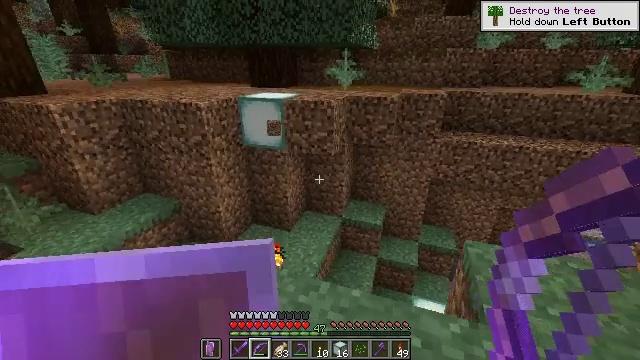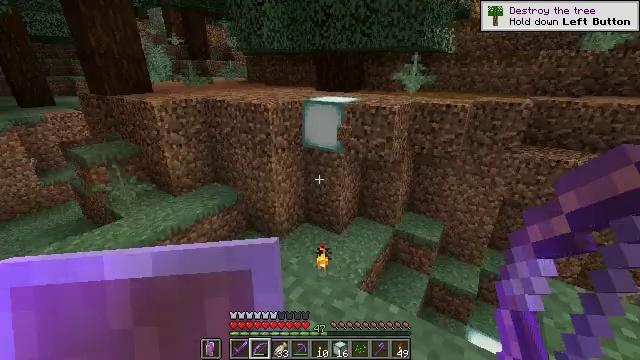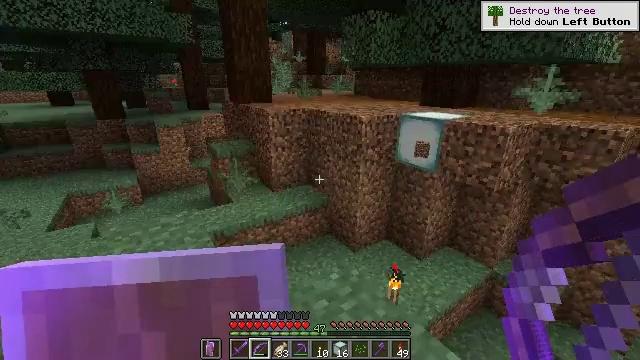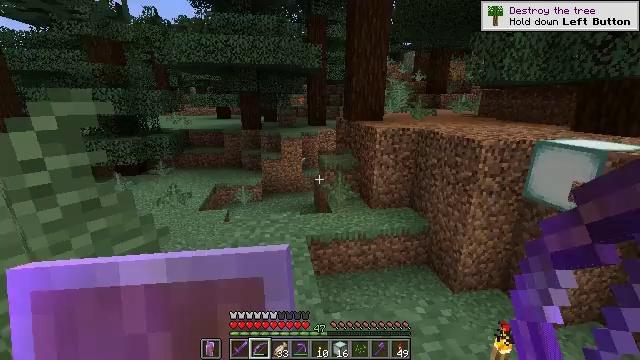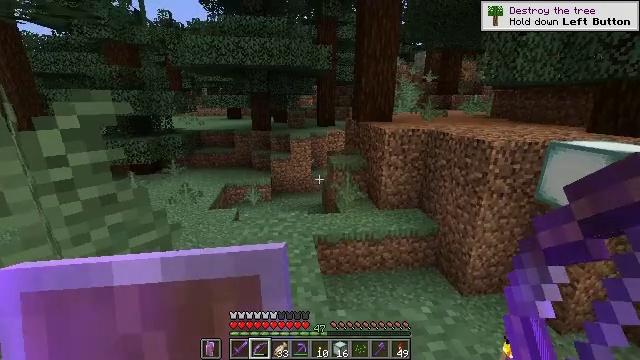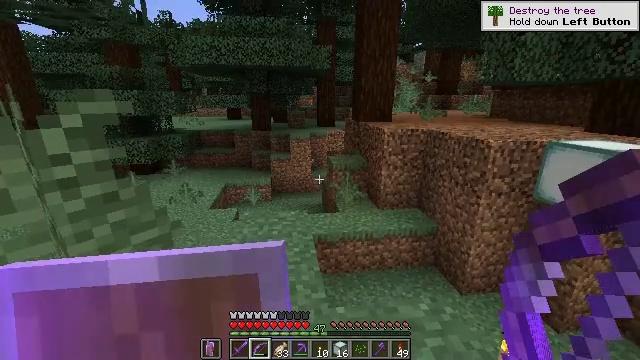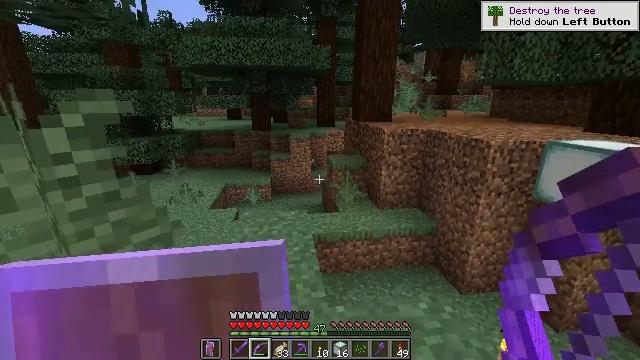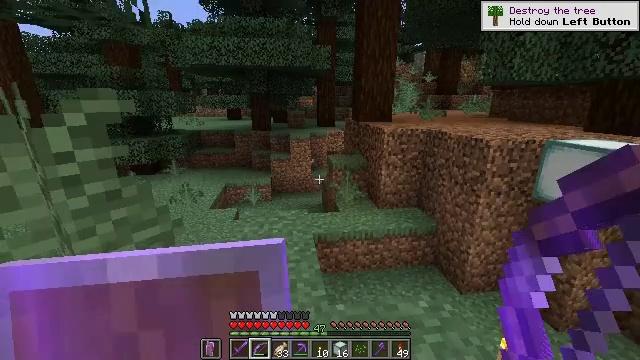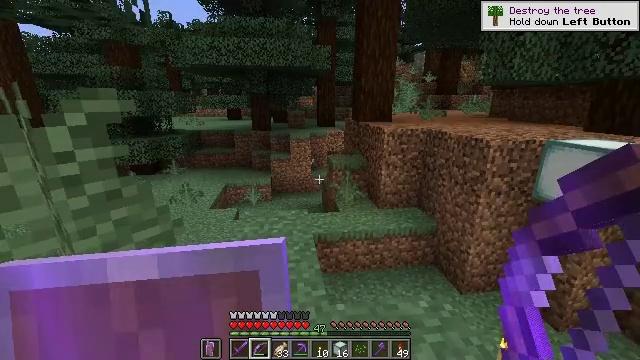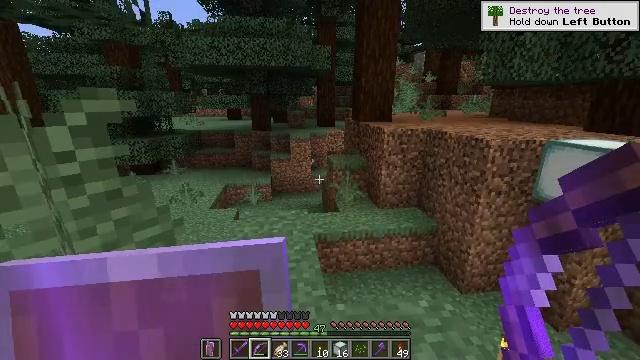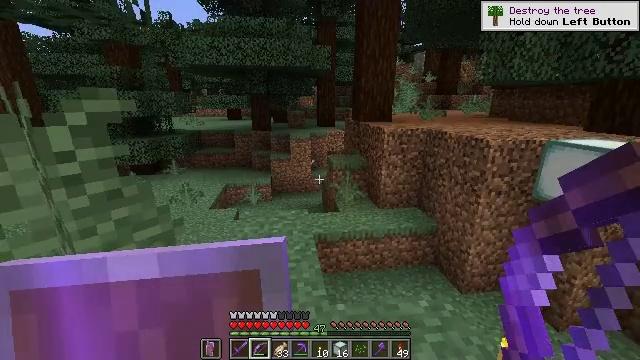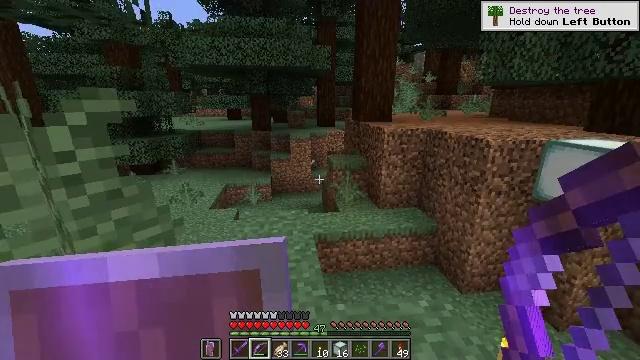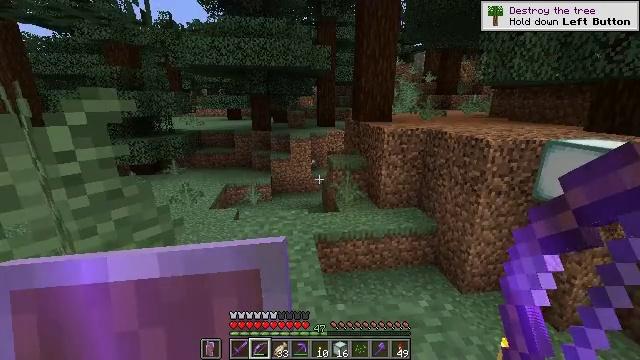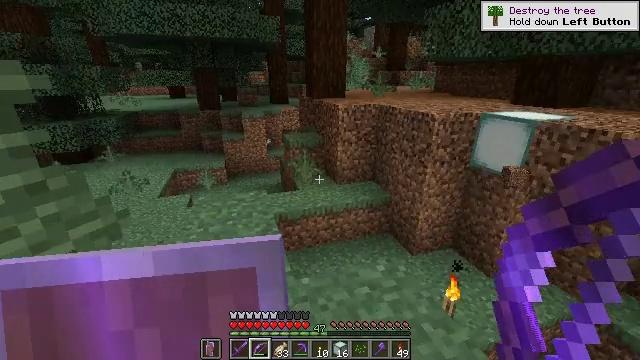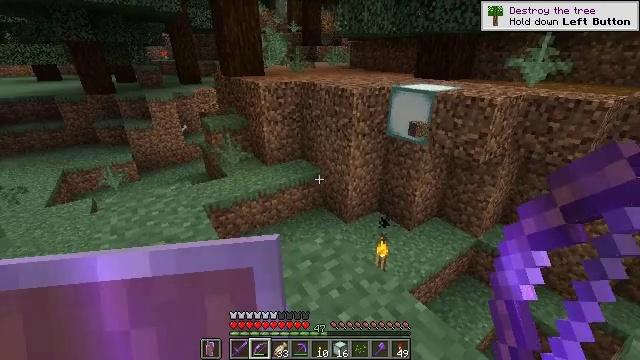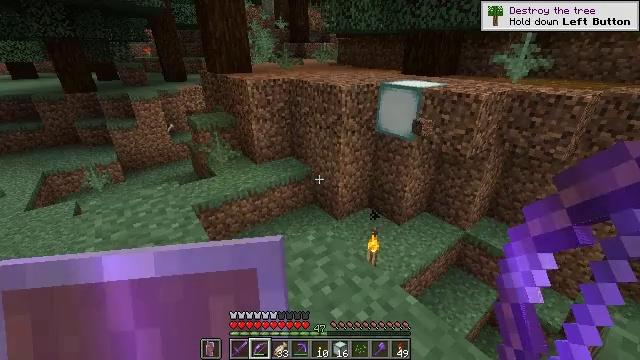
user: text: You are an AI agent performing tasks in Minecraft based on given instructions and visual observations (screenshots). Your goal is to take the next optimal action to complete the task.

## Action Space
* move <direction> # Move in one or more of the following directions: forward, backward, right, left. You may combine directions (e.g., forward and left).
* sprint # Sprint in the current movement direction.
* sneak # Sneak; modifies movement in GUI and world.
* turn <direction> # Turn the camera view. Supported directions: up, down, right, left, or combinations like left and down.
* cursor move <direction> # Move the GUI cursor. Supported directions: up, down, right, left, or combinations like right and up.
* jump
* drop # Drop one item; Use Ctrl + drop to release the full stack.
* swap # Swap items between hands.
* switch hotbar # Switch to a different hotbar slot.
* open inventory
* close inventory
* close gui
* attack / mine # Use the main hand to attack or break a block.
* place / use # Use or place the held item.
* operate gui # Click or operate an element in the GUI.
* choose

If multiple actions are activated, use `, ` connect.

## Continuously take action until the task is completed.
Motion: motion action
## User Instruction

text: Collect coarse dirt blocks.
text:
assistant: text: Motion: move right, turn left
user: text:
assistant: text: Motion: turn left and up
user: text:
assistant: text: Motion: turn left and up
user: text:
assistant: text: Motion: turn left
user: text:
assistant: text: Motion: no_op
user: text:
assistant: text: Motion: no_op
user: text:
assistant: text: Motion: no_op
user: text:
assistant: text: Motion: no_op
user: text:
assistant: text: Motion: no_op
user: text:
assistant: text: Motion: no_op
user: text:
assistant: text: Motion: no_op
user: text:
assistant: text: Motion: no_op
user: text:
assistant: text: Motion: turn right and down
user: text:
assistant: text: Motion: turn right and down
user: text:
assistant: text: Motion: turn right
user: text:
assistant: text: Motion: no_op
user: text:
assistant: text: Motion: no_op
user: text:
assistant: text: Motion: no_op
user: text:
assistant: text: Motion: no_op
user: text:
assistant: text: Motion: no_op
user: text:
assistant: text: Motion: no_op
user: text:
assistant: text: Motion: no_op
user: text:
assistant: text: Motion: turn right
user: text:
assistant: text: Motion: sprint, turn right
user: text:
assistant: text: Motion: move forward, sprint
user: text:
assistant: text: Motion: move forward, sprint
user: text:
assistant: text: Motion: move forward, sprint
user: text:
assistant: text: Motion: move forward, sprint
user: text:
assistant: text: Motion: move forward, sprint, jump
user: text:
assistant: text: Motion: move forward, sprint, jump